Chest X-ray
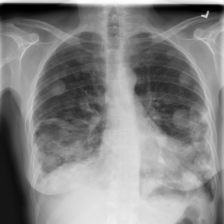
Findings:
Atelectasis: negative
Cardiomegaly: negative
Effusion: negative
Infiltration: negative
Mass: positive
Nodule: positive
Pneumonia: negative
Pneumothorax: negative
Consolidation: negative
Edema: negative
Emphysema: negative
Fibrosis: negative
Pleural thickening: negative
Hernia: negative